Question: i am streching my hairs in understanding customcell implemention from <URL>
<URL> tutorial.
i am also attaching the part where i am stuffing
what is this textfieldcell.h doing here in classoutlets.
Please guide!!
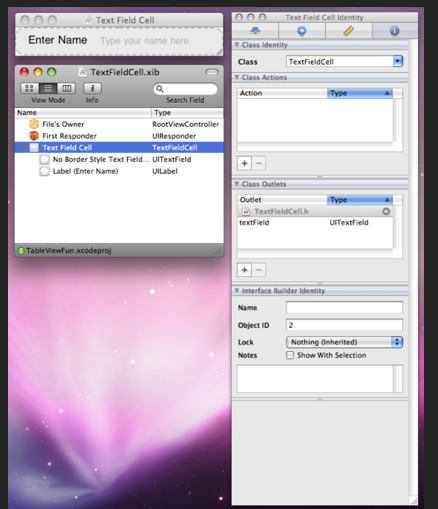
Answer: The 'TextFieldCell'-class is there because you're making a custom UITableViewCell.
The outlet is to inform the custom textfield that this is the header-file that belongs to the cell.
If you read a little further down in the guide, this is what TextFieldCell.h should contain:
'''
#import
@interface TextFieldCell : UITableViewCell { IBOutlet UITextField *textField; }
@property (nonatomic, retain) IBOutlet UITextField *textField;
@end
'''
Good luck ;)